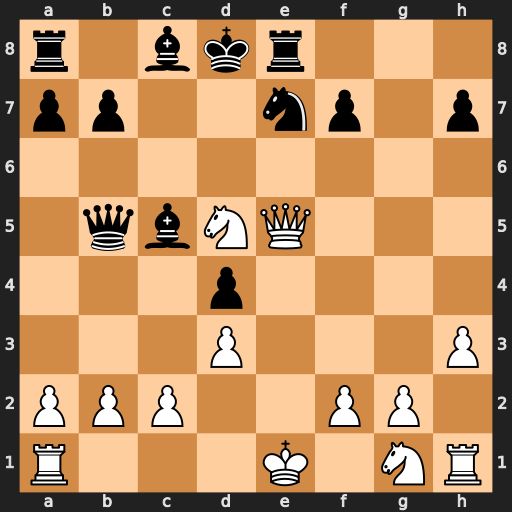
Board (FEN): r1bkr3/pp2np1p/8/1qbNQ3/3p4/3P3P/PPP2PP1/R3K1NR
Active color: w
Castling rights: KQ
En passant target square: -
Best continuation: Qc7#